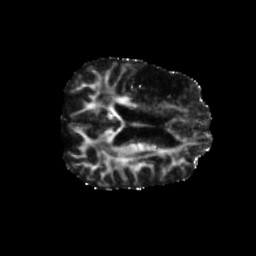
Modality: FA
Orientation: axial
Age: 75
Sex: male
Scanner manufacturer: siemens
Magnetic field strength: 3 T
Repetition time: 5.47 s
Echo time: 0.0854 s